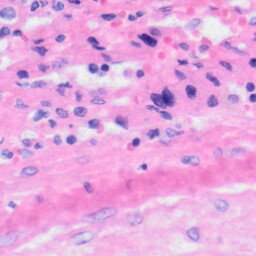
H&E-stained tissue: Liver